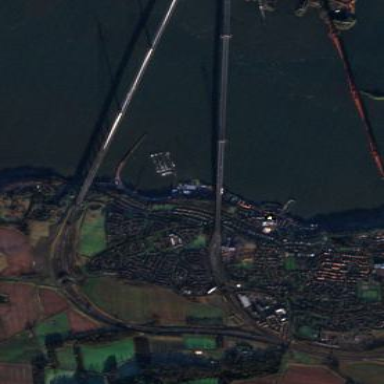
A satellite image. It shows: Cable-stayed bridge.